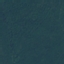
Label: Forest